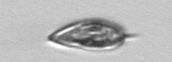
Label: Prorocentrum_triestinum